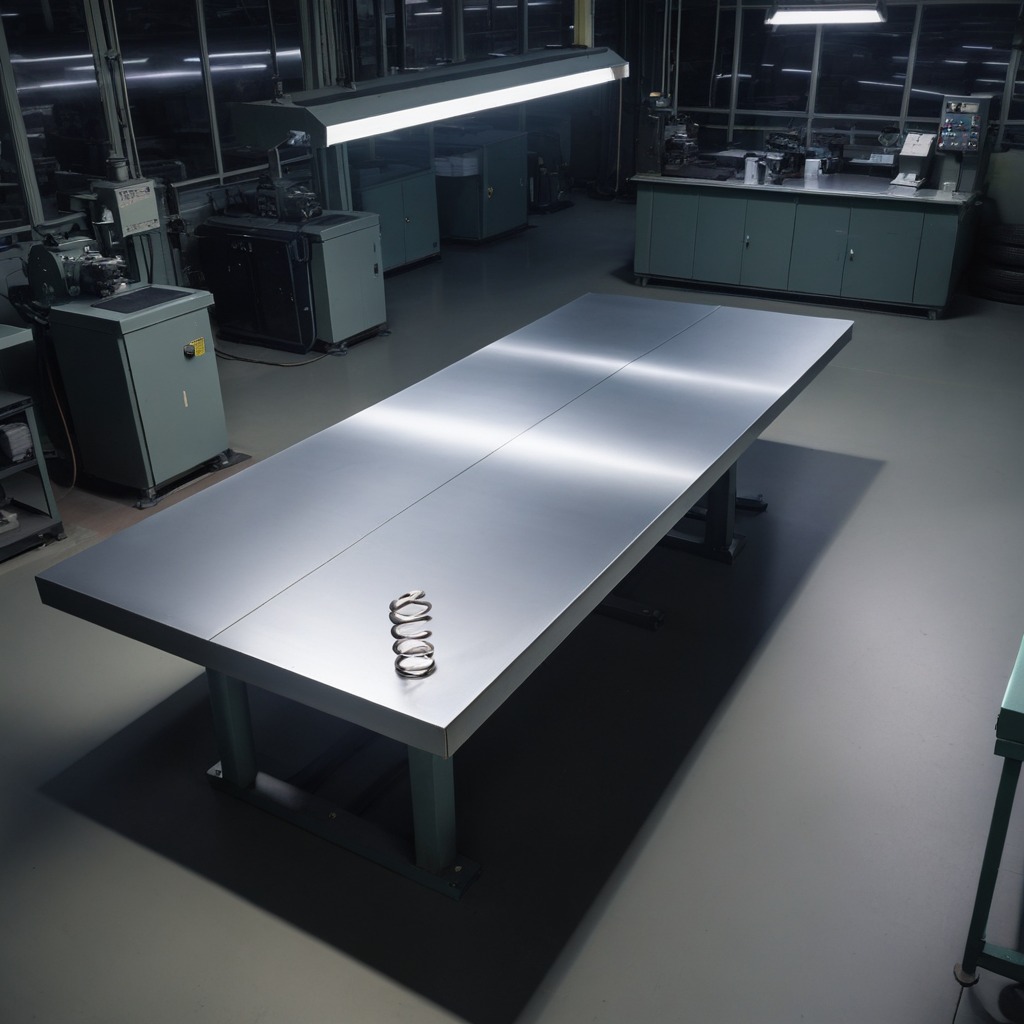
A coiled metal spring is lying on a clean empty table in a basement in the evening soft directional lighting on the tabletop realistic grain studio-quality clarity centered framing